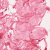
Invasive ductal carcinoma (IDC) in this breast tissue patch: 0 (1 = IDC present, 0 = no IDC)